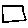
Label: square